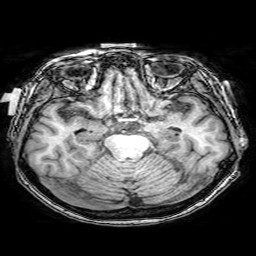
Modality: T1w
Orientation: coronal
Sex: female
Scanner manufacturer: philips
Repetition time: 0.00811 s
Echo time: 0.00371 s